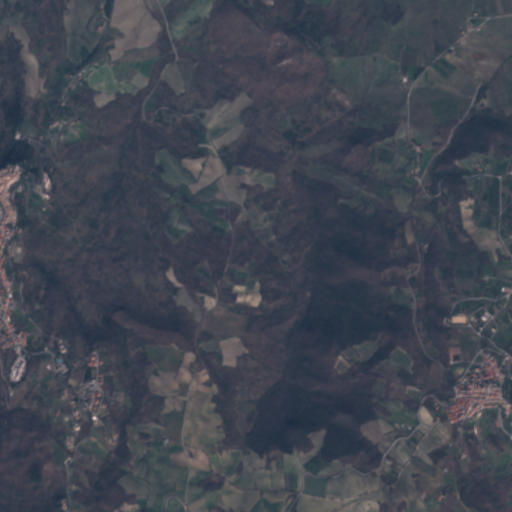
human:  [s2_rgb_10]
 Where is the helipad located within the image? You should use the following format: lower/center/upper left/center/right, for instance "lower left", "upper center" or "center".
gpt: The helipad is located in the lower left of the image.
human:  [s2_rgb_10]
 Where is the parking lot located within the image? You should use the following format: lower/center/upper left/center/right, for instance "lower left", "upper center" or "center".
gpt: The parking lot is located in the lower right of the image.
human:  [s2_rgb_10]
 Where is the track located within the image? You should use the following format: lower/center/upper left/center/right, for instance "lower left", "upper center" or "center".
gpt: There is no track in the image.